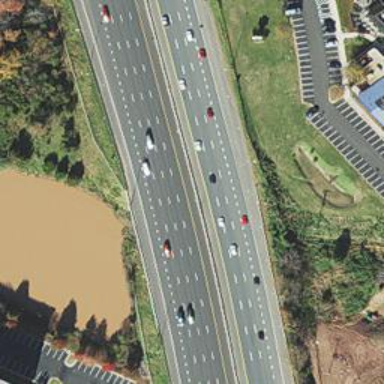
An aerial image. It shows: Asphalt motorway.